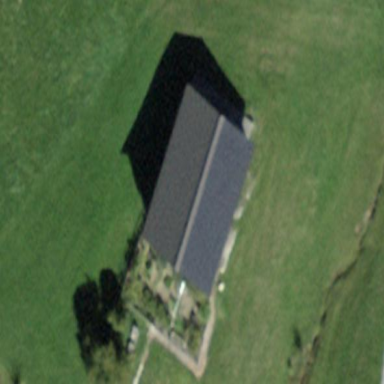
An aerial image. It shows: Barn.